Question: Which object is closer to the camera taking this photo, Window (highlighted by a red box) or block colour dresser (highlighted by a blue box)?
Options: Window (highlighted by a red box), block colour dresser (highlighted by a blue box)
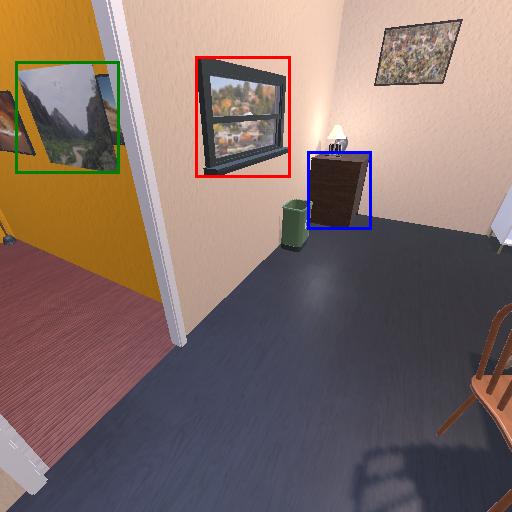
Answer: Window (highlighted by a red box)